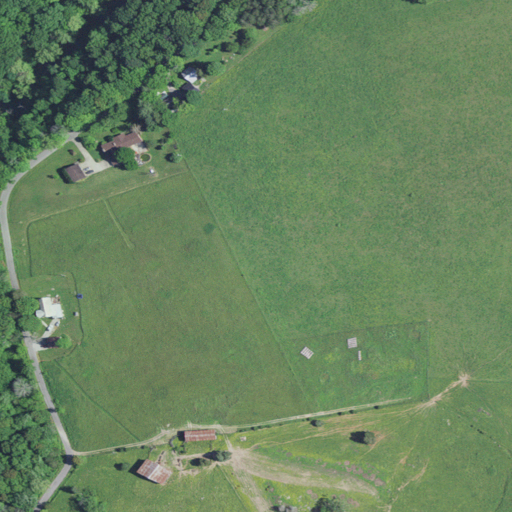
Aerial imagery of valley in Kentucky named Cabin Hollow containing pasture, deciduous forest, open development, low intensity development, and mixed forest